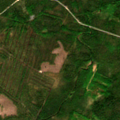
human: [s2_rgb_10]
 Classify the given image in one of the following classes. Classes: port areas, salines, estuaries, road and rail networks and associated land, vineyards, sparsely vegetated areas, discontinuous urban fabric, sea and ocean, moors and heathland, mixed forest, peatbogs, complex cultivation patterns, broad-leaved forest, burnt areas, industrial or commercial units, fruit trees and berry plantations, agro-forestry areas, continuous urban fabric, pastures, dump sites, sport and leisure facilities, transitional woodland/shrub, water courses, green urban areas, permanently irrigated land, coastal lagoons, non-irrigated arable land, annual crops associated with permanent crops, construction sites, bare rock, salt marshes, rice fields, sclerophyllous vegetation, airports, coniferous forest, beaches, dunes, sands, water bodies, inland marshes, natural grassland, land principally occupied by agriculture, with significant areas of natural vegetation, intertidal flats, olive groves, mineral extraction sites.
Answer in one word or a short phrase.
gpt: coniferous forest, mixed forest